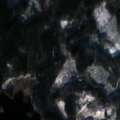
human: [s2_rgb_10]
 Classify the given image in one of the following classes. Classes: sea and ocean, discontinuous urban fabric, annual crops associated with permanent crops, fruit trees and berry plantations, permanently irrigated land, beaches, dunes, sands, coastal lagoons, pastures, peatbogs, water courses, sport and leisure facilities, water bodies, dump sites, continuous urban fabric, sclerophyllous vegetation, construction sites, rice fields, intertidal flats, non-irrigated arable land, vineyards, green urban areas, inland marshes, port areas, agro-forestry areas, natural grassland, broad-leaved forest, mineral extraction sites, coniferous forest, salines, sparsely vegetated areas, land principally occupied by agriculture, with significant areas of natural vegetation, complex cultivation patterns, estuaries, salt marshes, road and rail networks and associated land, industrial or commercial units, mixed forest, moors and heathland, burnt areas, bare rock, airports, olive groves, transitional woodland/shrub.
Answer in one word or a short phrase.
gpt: coniferous forest, mixed forest, transitional woodland/shrub, water bodies